RGB frame:
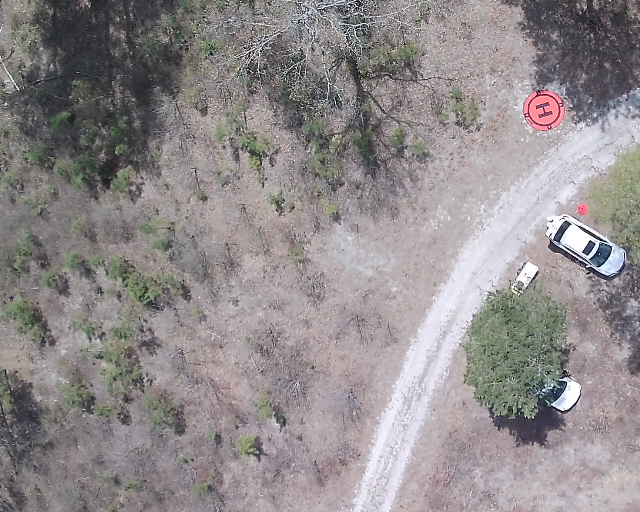
Thermal frame:
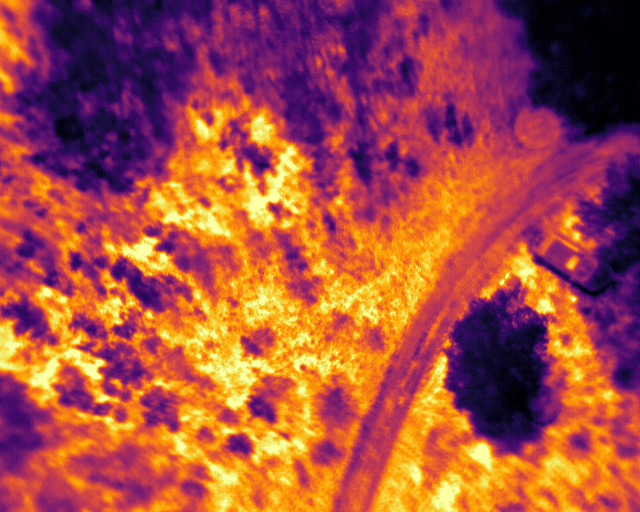
Captured: 2026-02-26 02:33:04
Pixels at or above 80 °C: 0 (fraction of frame: 0)